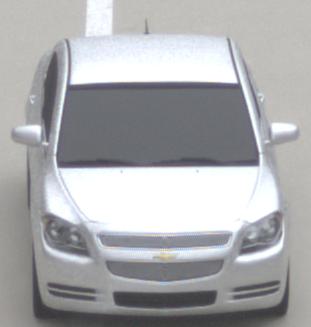
Make: Chevrolet
Model: Malibu 2.4
Detailed model: Malibu
Model produced from: 2012/07
Model produced until: 2014/08
Doors: 4
Color: white
Road condition: dry road
Daytime: morning or afternoon
Contrast: low contrast